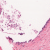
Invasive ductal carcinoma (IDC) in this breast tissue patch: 0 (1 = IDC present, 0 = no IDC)